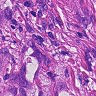
Metastatic tissue present: yes